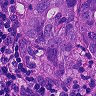
Metastatic tissue present: yes